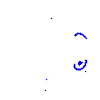
Particle: proton